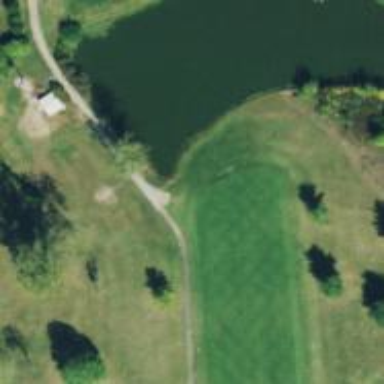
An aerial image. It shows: View of golf hole.